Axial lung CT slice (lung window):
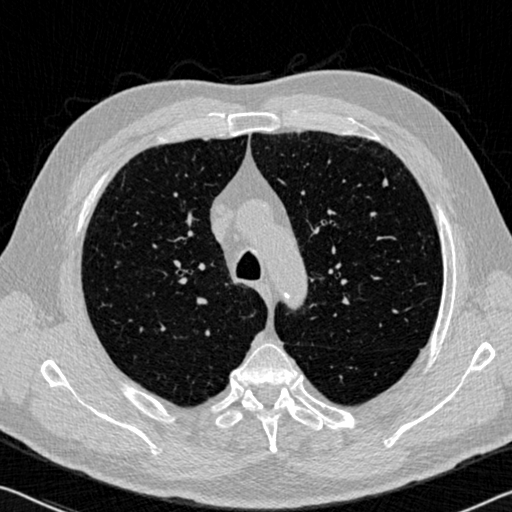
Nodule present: yes
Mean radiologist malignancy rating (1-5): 2.333